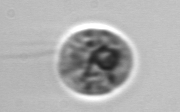
Label: Amoeba